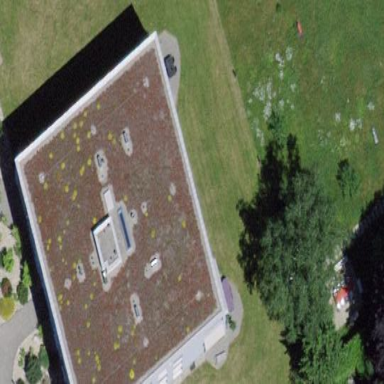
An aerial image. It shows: Flat-roofed building.